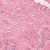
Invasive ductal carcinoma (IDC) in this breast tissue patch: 1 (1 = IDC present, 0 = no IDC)